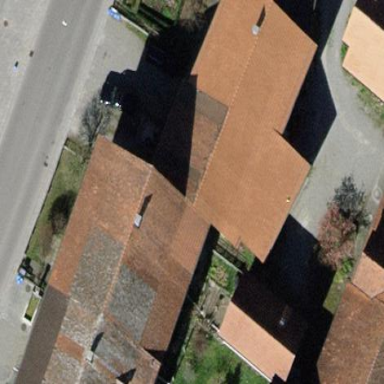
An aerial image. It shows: Gabled roof adorns the apartments building.